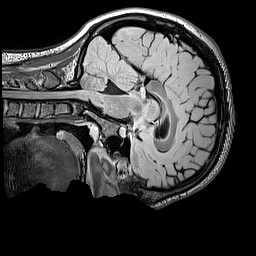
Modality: FLAIR
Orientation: sagittal
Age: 12
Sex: male
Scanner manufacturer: siemens
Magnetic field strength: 3 T
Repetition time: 5 s
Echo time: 0.388 s